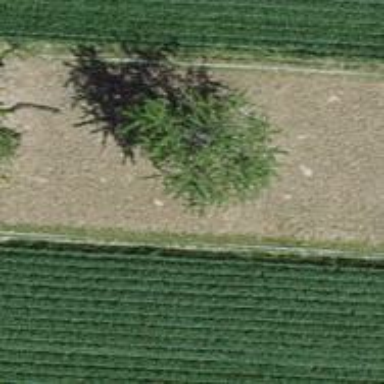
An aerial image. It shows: Agricultural area with deciduous broadleaved trees.